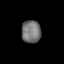
Tissue: skin
Cell type: Epithelial cells
Senescence score: 0.8527
Nuclear area (px): 431
Mean DAPI intensity: 114.84